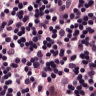
Metastatic tissue present: no